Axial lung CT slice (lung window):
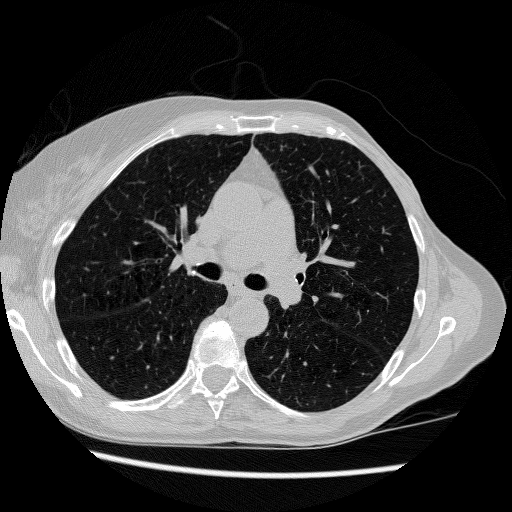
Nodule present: no